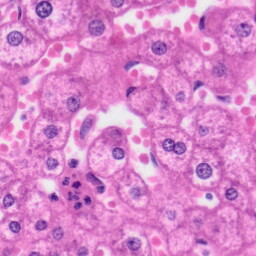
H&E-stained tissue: Liver